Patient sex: M
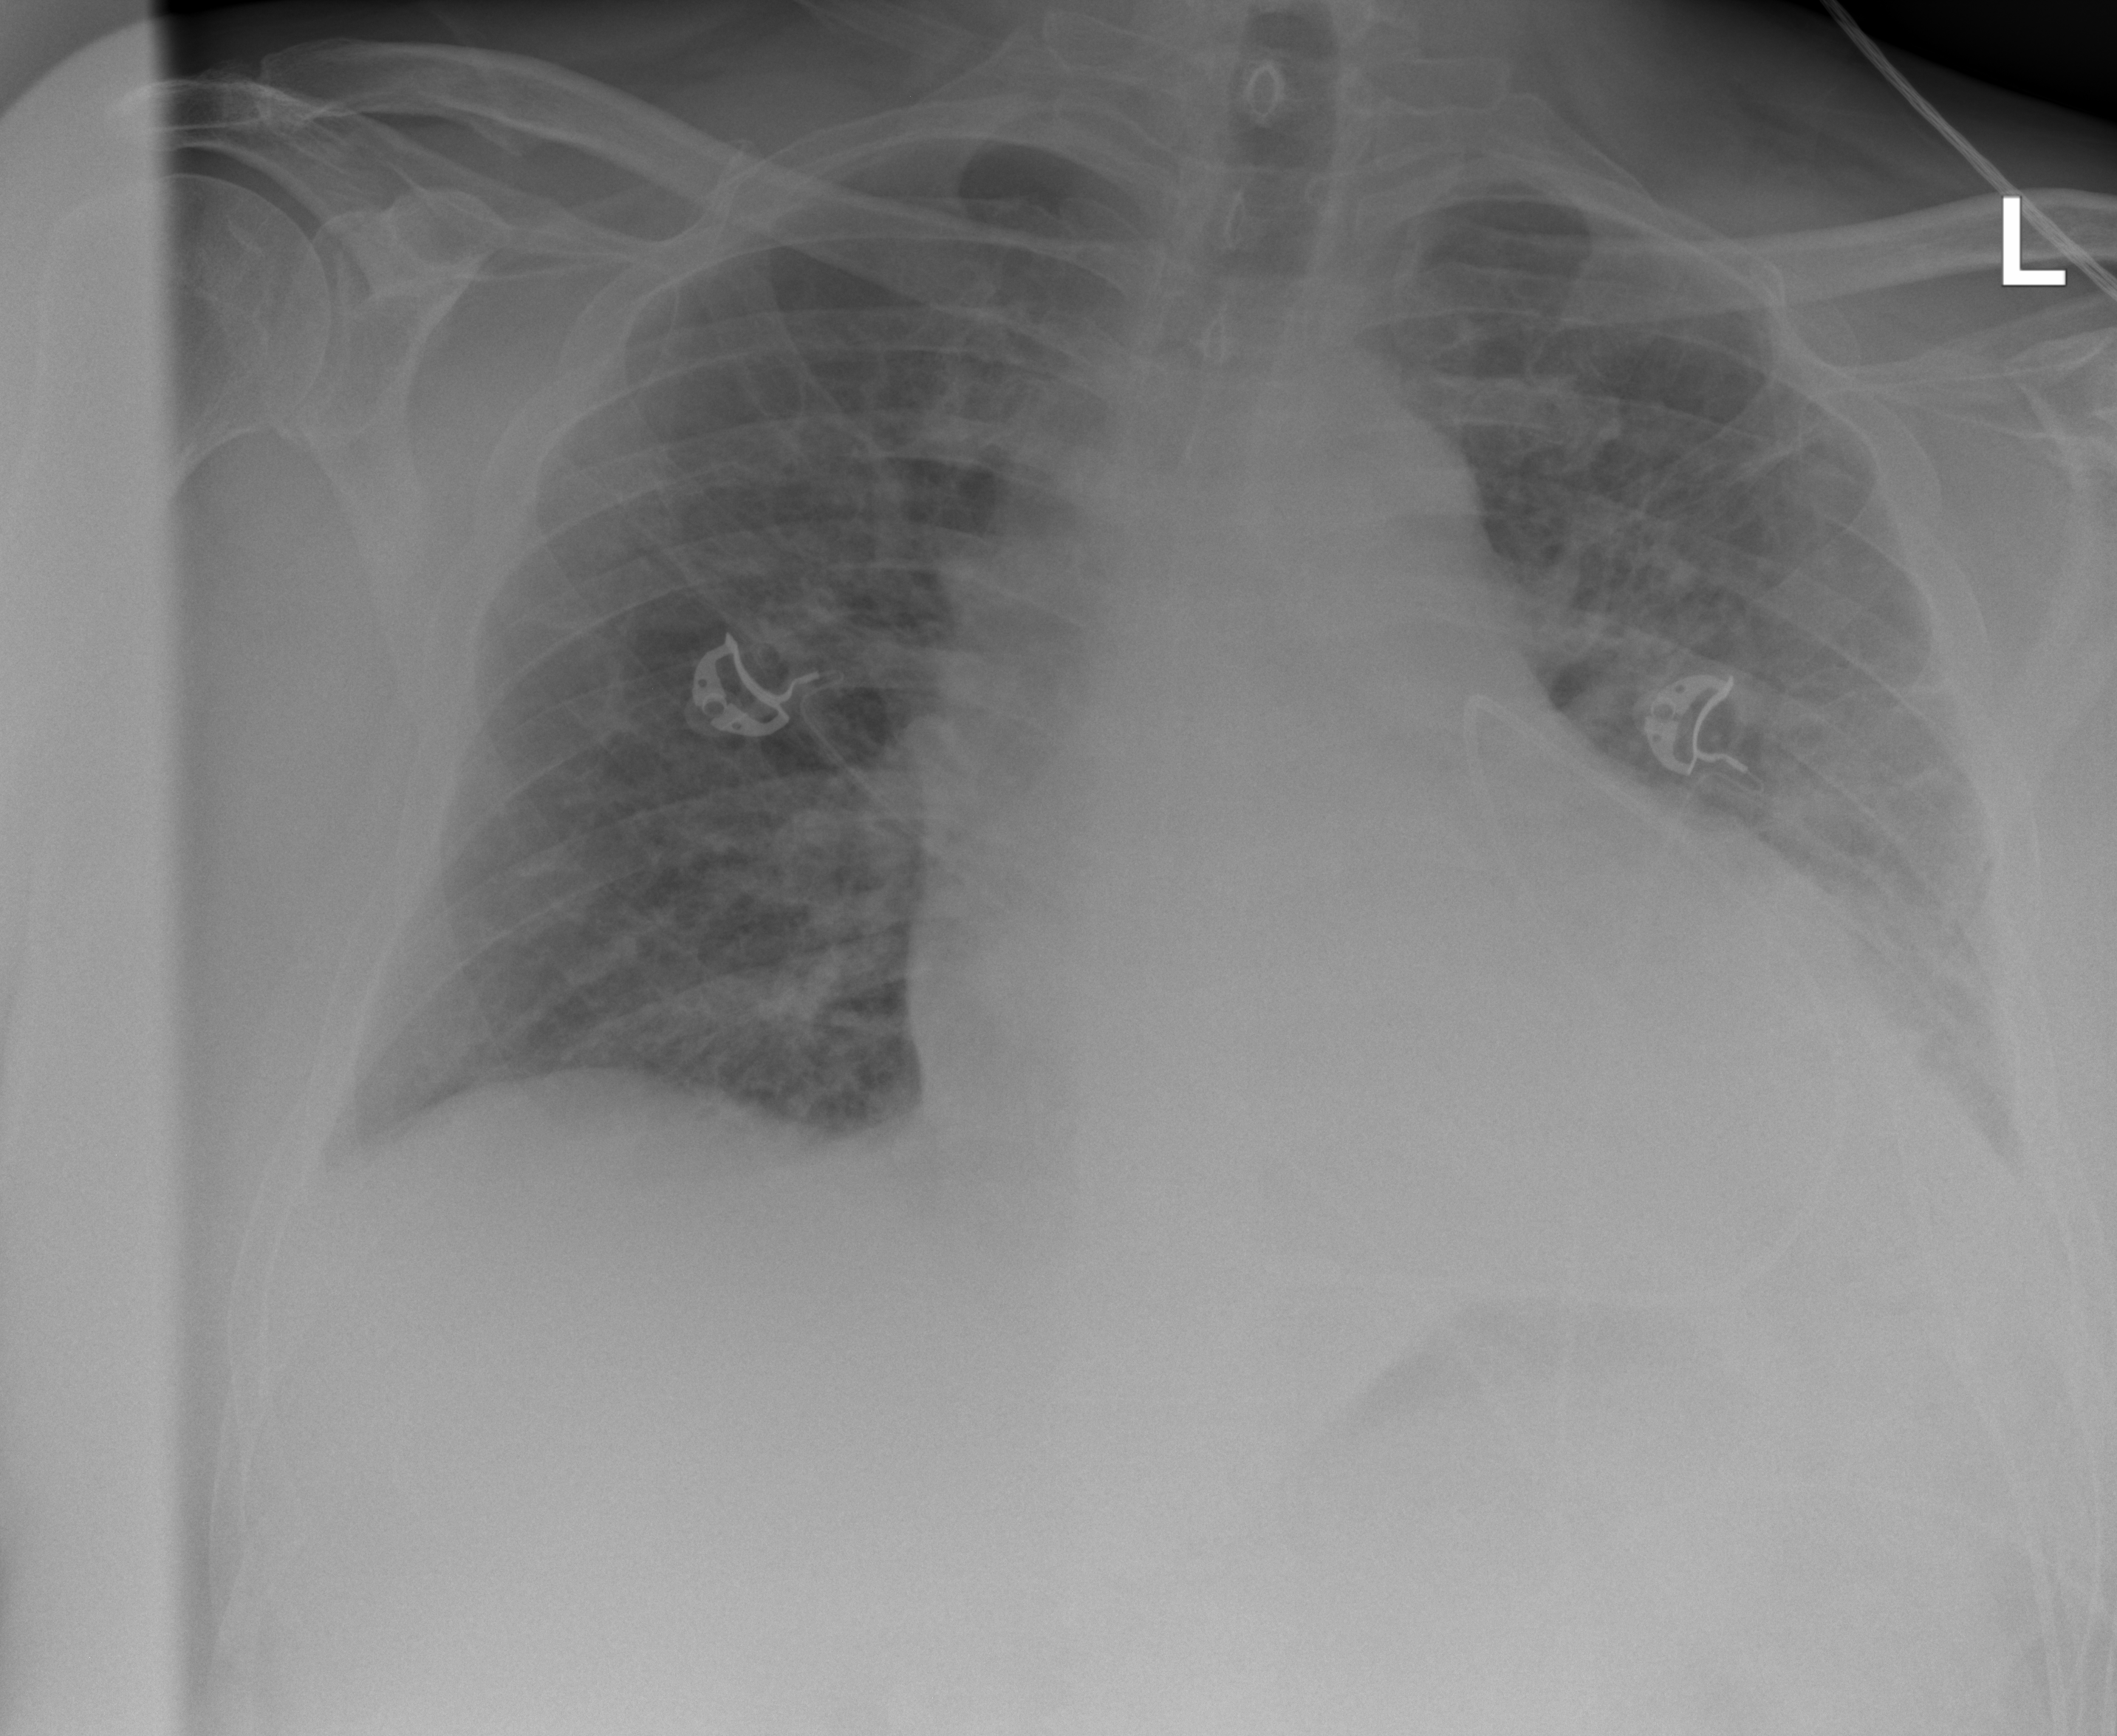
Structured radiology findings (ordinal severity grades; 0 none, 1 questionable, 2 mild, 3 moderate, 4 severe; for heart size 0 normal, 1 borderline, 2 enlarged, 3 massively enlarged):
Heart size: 3
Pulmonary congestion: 2
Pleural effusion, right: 1
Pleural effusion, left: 2
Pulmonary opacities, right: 2
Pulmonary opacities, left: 3
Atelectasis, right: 0
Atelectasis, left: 3